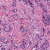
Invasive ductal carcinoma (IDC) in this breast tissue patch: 1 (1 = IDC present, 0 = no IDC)